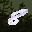
Label: 8